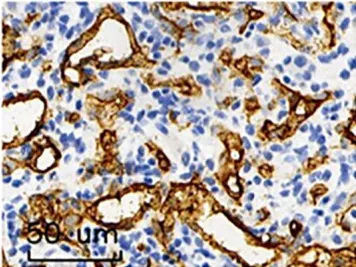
The pathological finding of DIHH. Immunohistochemical analysis indicated that tumor cells were immunoreactive for CD34.
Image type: pathology (immunostaining)